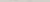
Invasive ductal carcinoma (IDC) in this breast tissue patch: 0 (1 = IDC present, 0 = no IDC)